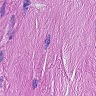
Metastatic tissue present: no